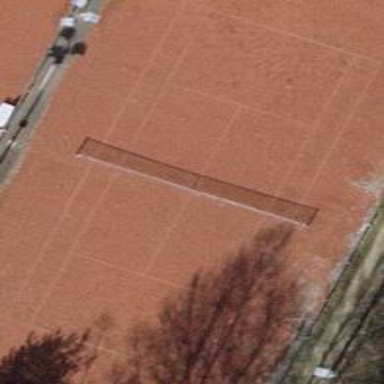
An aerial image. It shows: Tennis court on pitch designated for leisure land.